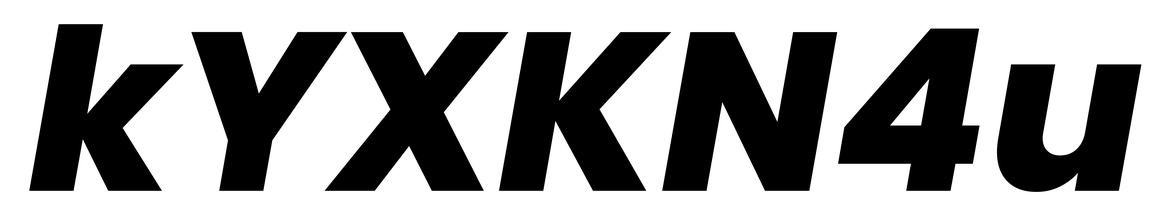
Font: Poppins-ExtraBoldItalic